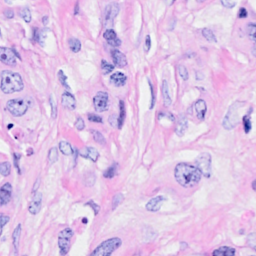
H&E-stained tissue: Breast